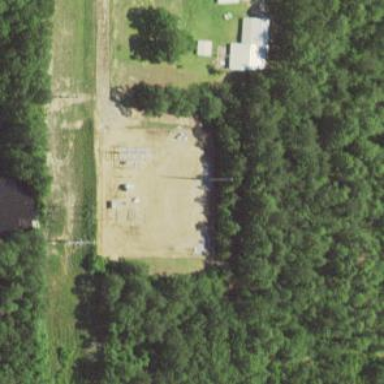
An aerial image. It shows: Distribution level power substation enclosed by fence.